Question: I have a flattened 3D array representing the vertex indices of a procedural mesh that I'm trying to optimize. I create the array like so:
'''
int* vertIndices = new int[WIDTH * HEIGHT * DEPTH];
'''
and to add to the array
'''
vertIndices[x + WIDTH * (y + HEIGHT * z)] = vertIndex;
'''
The issue is that I only need to keep track of the vertices on the of the mesh. Interior vertices do not get created.
Therefore, I'm creating a lot of wasted integers that never get used.
Here is a loop through the vertIndices array of a mesh with WIDTH: 7, HEIGHT: 7 and DEPTH: 7

All those -<PHONE> values are vertices that would be located within the interior of the mesh but do not get created.
My question is how can I improve the formula
'''
x + WIDTH * (y + HEIGHT * z)
'''
to ignore interior values.
Thanks!
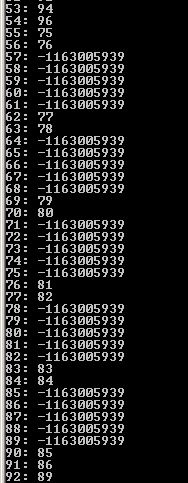
Answer: I think you won't get around of introducing some kind of condition to the formula. Something like this:
'''
int getIndex(int x, int y, int z) {
//First get the amount of points in all layers before this z layer.
int beforeZ = (z) ? WIDTH*HEIGHT + (z - 1)*2*(WIDTH + HEIGHT - 2) : 0;
//Then get the amount of points within this layer before this line.
int beforeY = (y) ? WIDTH + 2*(y - 1) : 0;
if(z == 0 || z == DEPTH - 1) beforeY = y*WIDTH;
//And finally the amount of points within this line before this point.
int beforeX = (x) ? 1 : 0;
if(z == 0 || z == DEPTH - 1 || y == 0 || y == HEIGHT - 1) beforeX = x;
//Return the amount of points before this one.
return beforeZ + beforeY + beforeX;
}
'''
I admit that this is a bit ugly, but I think it's quite close to the best you can get. At least if you don't want to create some kind of lookup table that matches coordinates to indices and vice versa. Such lookup tables would, of course, be the really big gun that can handle any case, with the drawback of quite significant memory usage and likely slower operation.